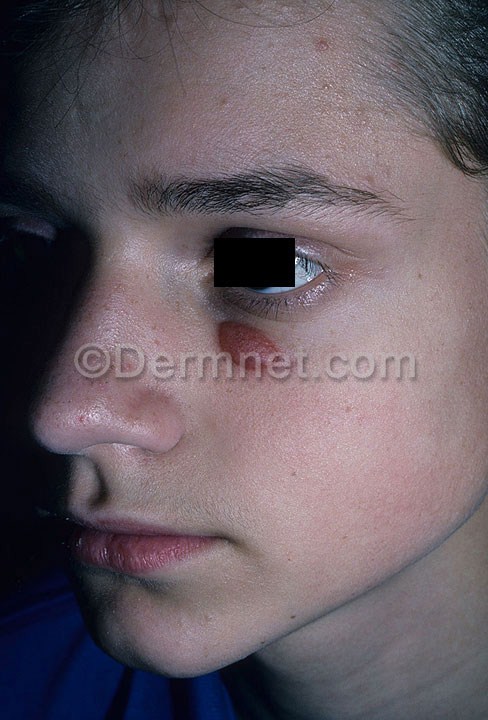
Disease: Vasculitis Photos